Field crop: maize
Growth stage: 2
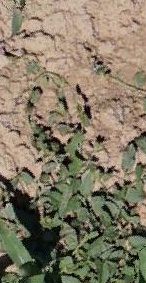
Species: convolvulus